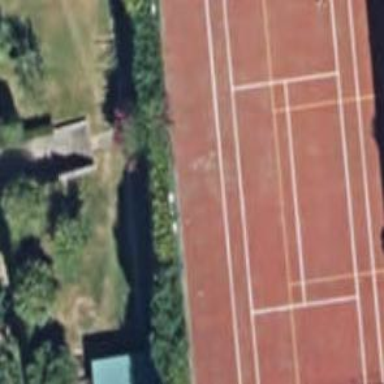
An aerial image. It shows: Tennis court in leisure pitch.